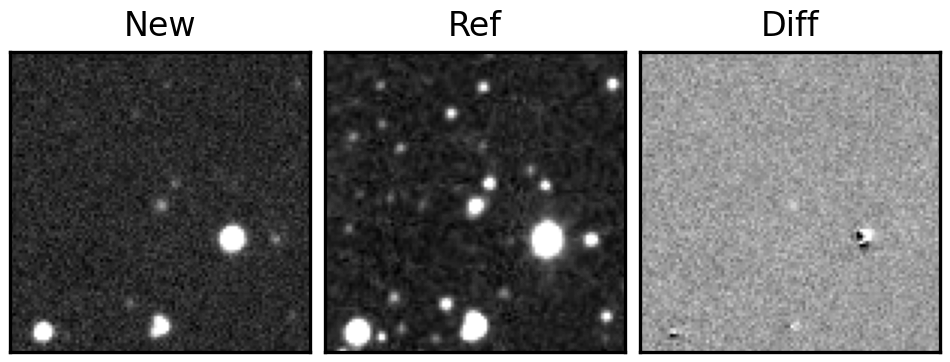
Label: real